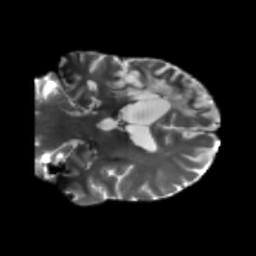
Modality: T2w
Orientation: coronal
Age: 56
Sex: male
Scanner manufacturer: siemens
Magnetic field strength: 3 T
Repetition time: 5.25 s
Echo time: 0.08 s